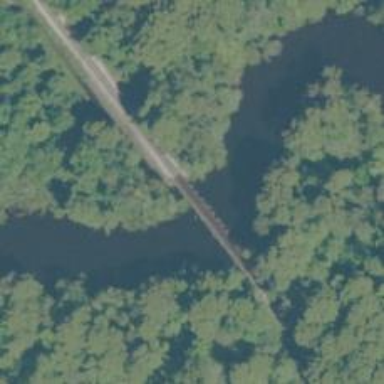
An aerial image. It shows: Trestle bridge over railway tracks.